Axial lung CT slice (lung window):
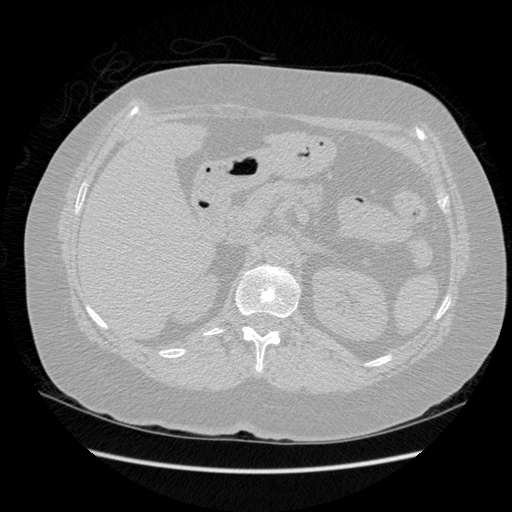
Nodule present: no